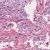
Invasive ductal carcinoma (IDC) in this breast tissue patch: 1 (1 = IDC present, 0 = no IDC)